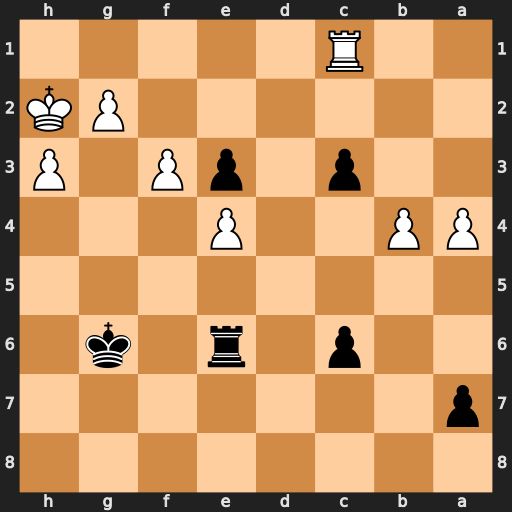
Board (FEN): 8/p7/2p1r1k1/8/PP2P3/2p1pP1P/6PK/2R5
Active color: b
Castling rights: -
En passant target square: -
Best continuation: e2 Kg3 Rd6 Kf2 Rd1 Kxe2 Rxc1